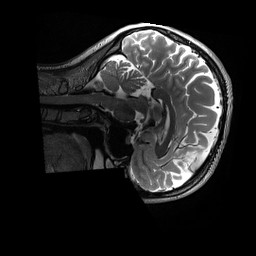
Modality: T2w
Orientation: sagittal
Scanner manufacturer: siemens
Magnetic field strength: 3 T
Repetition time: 3.2 s
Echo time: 0.564 s